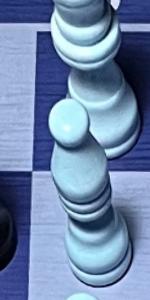
Label: Bishop_White